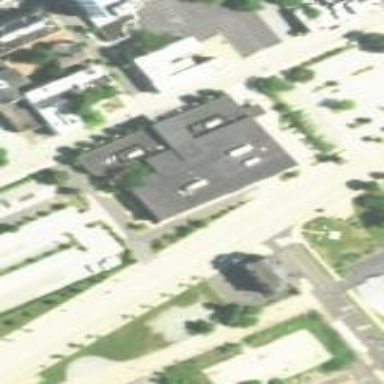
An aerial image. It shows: Town hall building.